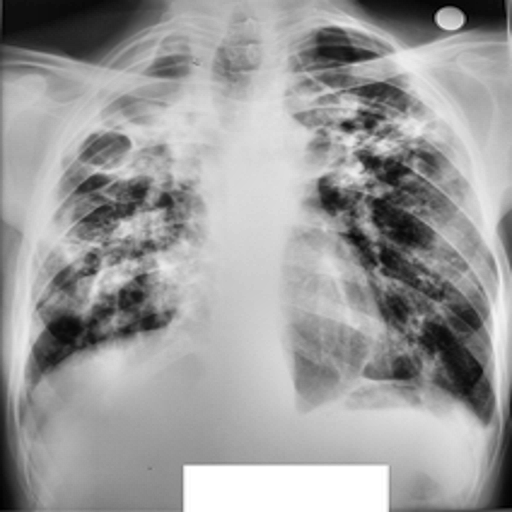
Finding: TUBERCULOSIS